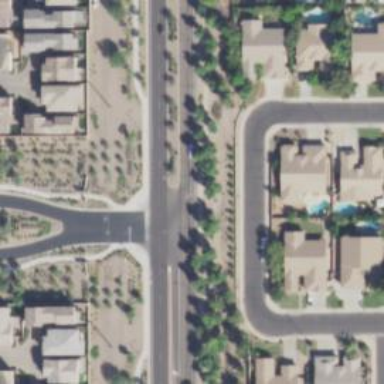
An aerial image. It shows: Residential road with asphalt surface.